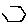
Label: hexagon